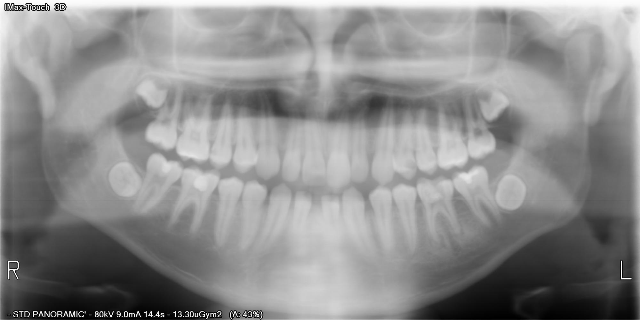
adult